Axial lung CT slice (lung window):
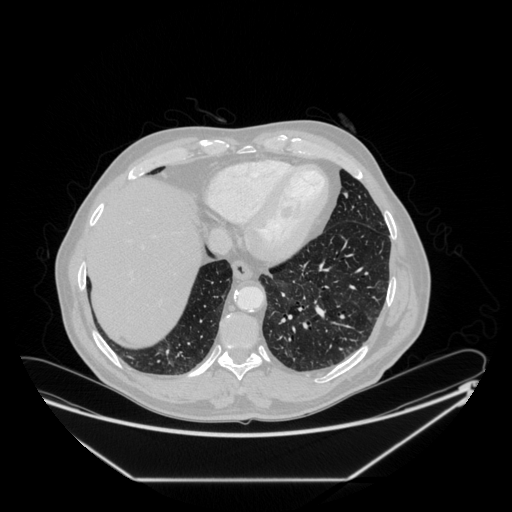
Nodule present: yes
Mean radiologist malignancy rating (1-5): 2